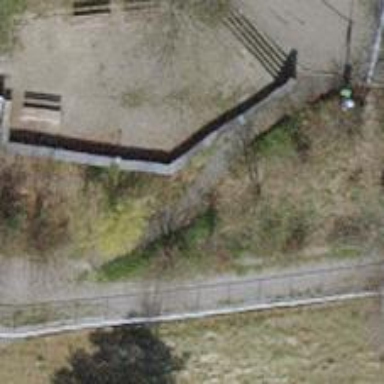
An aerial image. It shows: Wall barrier.